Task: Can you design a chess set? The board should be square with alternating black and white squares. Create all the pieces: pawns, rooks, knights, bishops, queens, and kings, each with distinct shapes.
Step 1360:
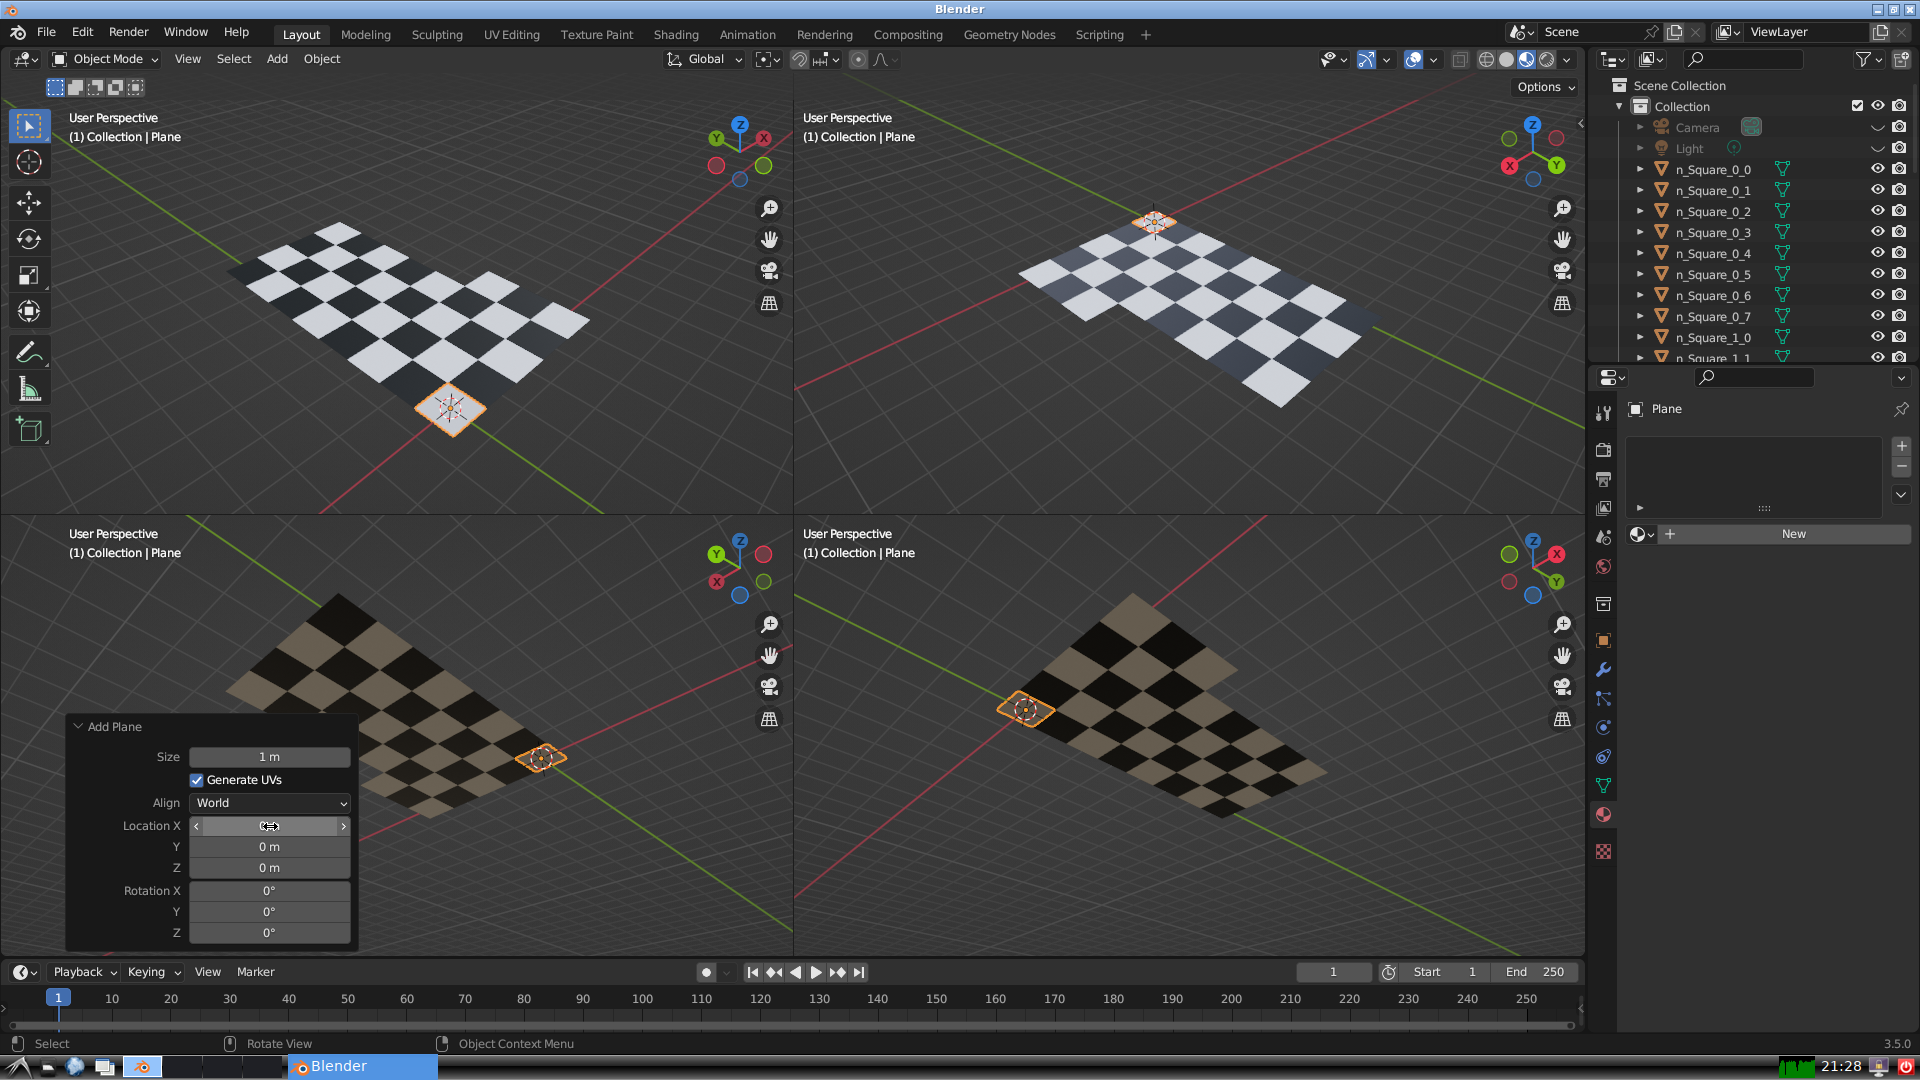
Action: click: no